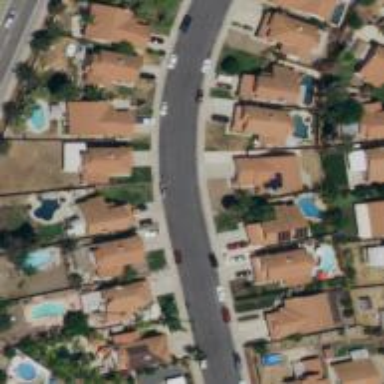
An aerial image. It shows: Residential road.